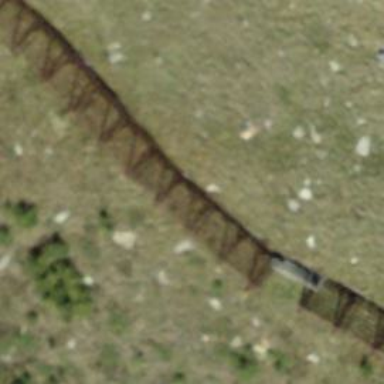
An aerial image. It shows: Snow fence that is man-made.